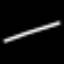
Label: line